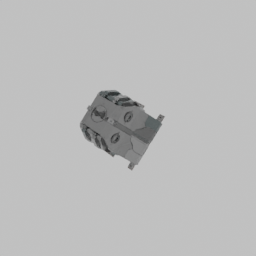
Label: mechanical